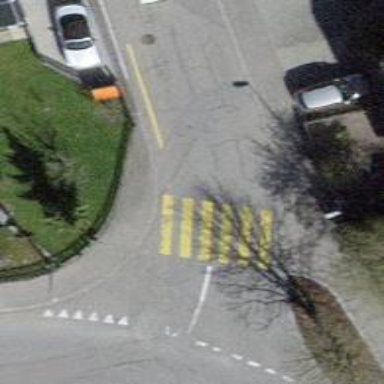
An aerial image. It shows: Uncontrolled zebra crossing.